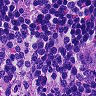
Metastatic tissue present: no